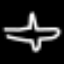
Label: airplane